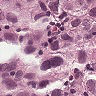
Metastatic tissue present: yes